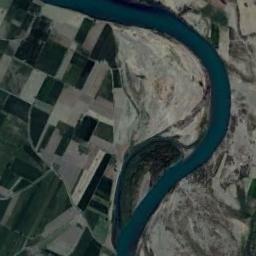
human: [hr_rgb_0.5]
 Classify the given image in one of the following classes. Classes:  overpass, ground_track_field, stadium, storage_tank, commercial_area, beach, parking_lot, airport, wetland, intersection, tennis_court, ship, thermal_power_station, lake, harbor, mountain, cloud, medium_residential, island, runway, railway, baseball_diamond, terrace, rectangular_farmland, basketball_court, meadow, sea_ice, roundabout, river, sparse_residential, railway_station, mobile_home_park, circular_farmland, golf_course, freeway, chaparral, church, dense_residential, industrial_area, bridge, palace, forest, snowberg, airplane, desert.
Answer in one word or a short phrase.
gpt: river